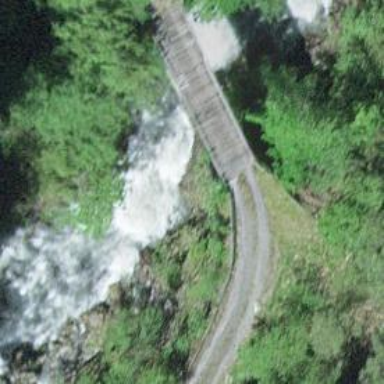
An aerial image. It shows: Track road with grade1 bridge.